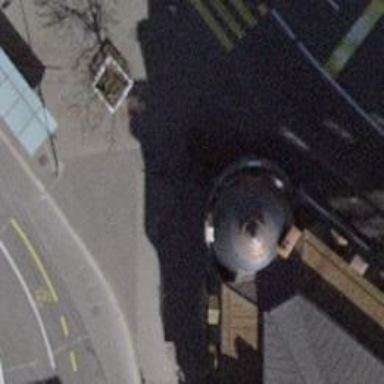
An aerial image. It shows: Cafe.